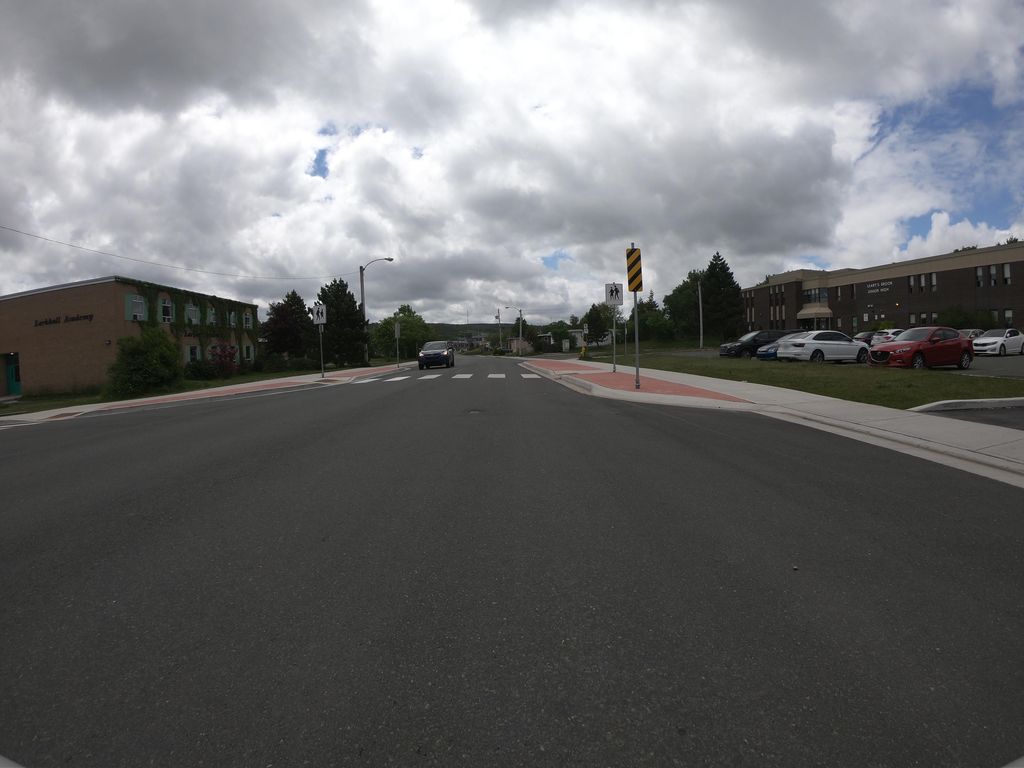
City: st_johns